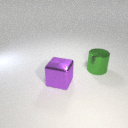
large green metal cylinder behind large purple metal cube